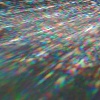
Label: sunburn